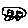
Label: car